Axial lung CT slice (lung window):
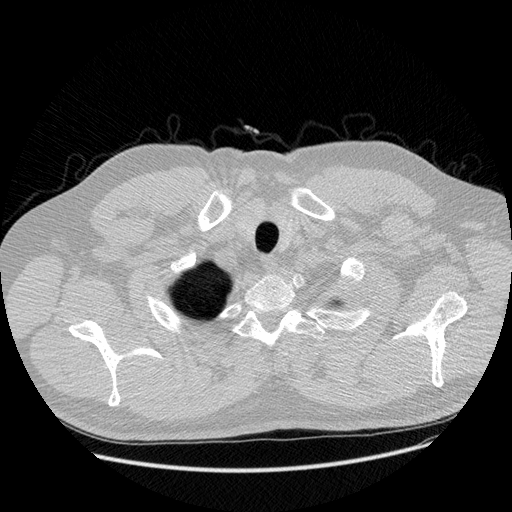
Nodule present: no